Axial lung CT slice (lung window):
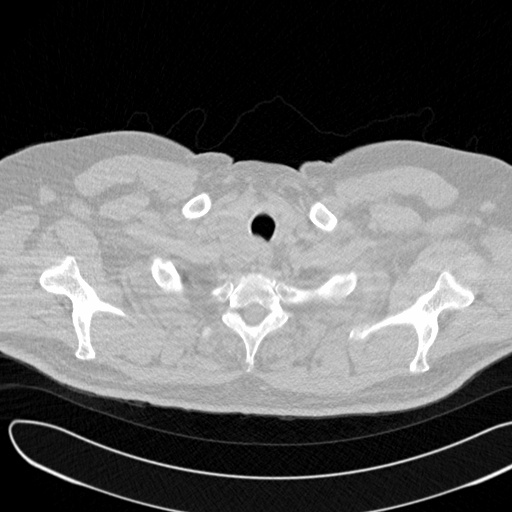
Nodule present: no